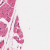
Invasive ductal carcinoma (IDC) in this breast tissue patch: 0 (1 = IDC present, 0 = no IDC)